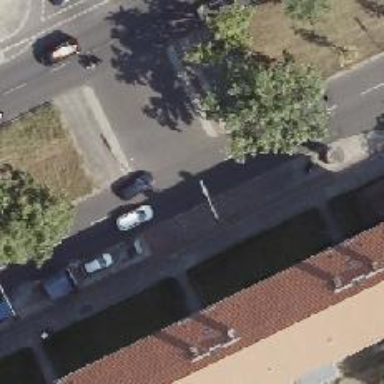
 and separate sidewalks. There is cycle track on both sides of the road."